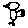
Label: bird